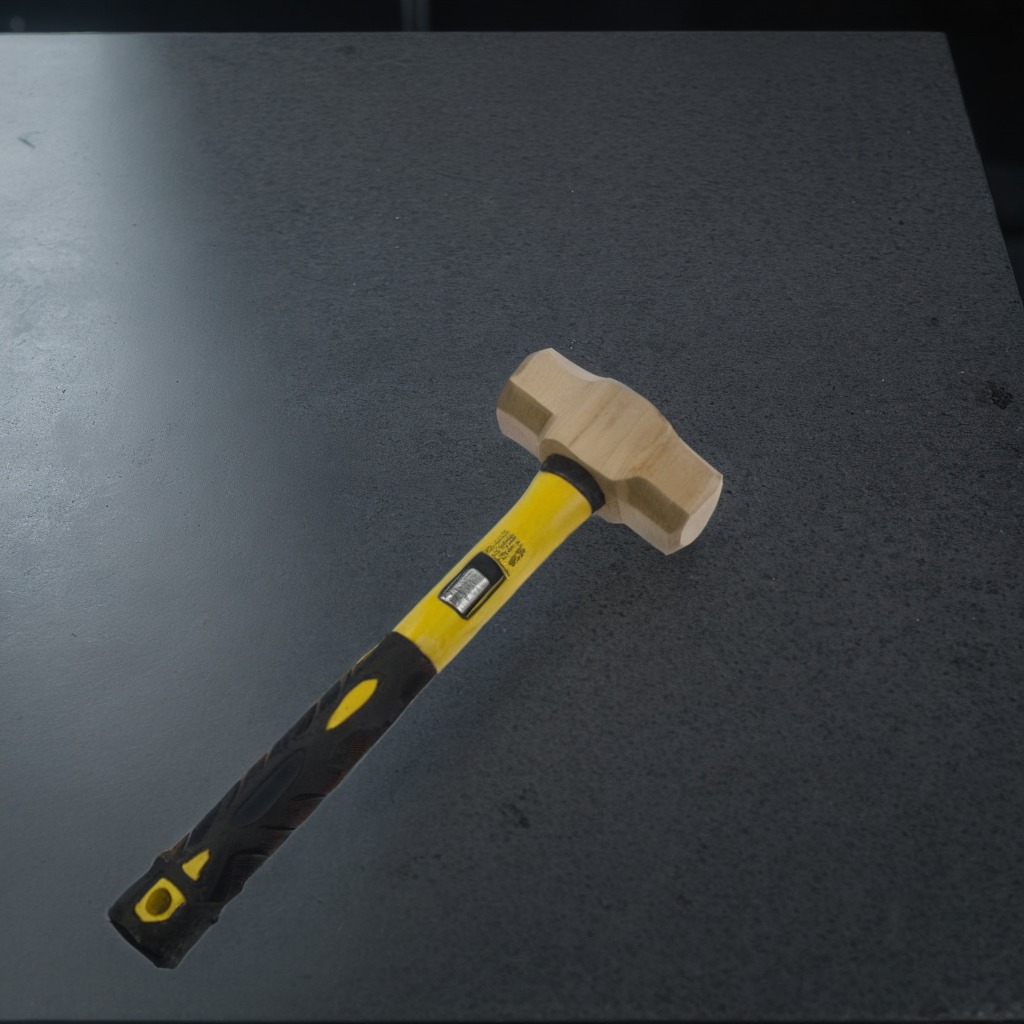
A hammer is lying on the clean granite table inside a workshop at night.